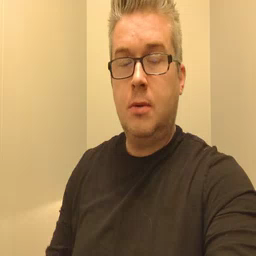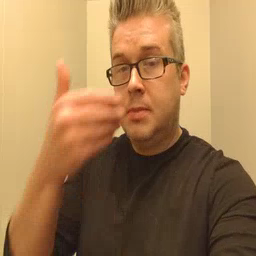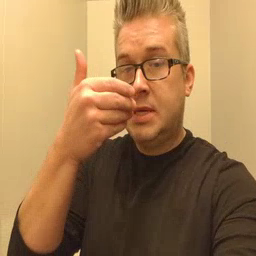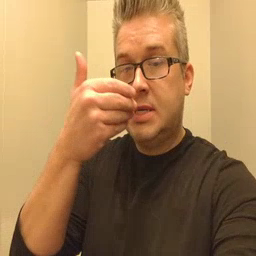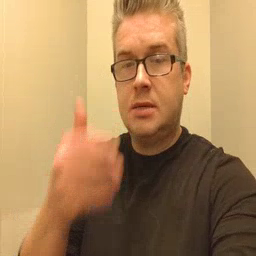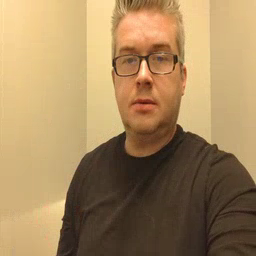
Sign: pizza